Aerial crown-view tile of a tropical tree (Barro Colorado Island, Panama), acquired 20250818:
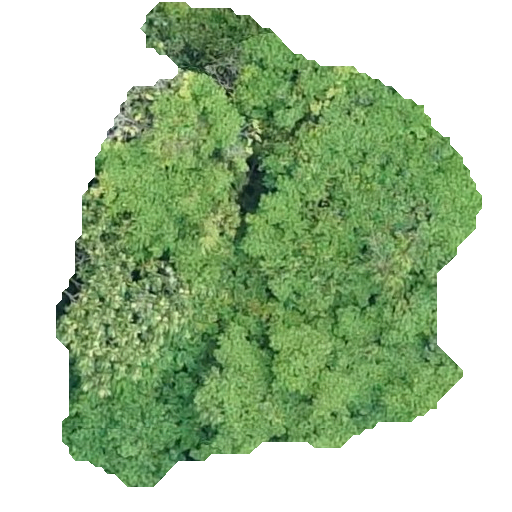
Species: Tachigali panamensis
GBIF accepted scientific name: Tachigali panamensis
Crown area: 205.434 m²